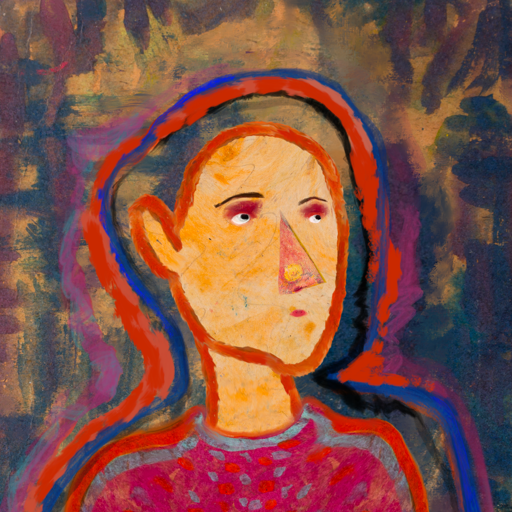
Background: InTheSun, Head And Neck Side: Experience, Face Side: Irani, Bust: Sisters, Hair Side: Experience, Head Accessory: Blank, Second Necklace: Blank, Necklace: Blank, Baby: Blank